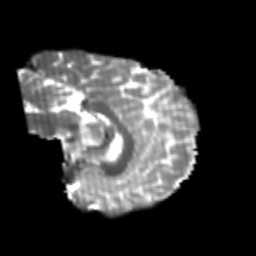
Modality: T2w
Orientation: sagittal
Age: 25
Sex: female
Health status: healthy
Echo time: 0.074 s